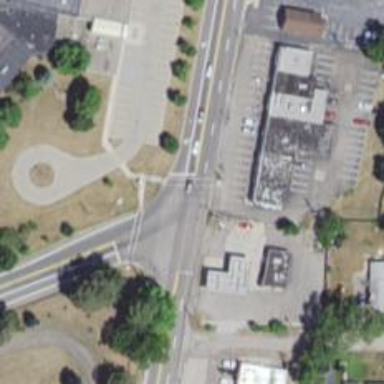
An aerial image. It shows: Footway with separate sidewalk.